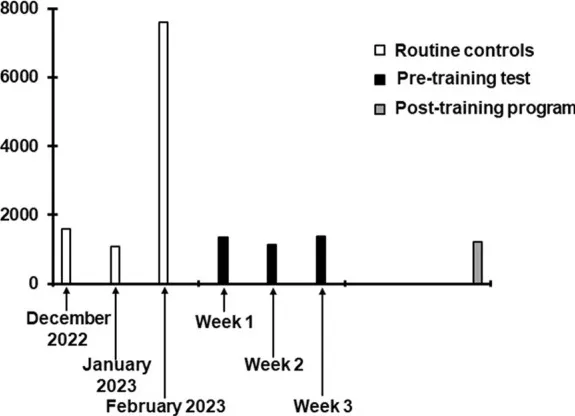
Trend of CK values over time. The white columns represent the values obtained in the last three routine checks carried out before contacting our centre. The December 2022 and January 2023 values have been entered to show data relating to the patient's normal CK values. The February 2023 value, as specified, was obtained following the at home unsupervised physical activity. The black columns refer to the values obtained 36 h after the training sessions of the preliminary test. The grey column refers to the value obtained 36 h after the last session of the training program.
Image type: chart (chart)